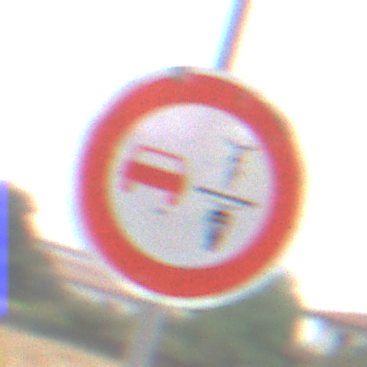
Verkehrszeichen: VerbotUeberholenEinspurigeFahrzeuge
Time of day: Midday
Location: Outdoor (Suburban)
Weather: Overcast
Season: NotSpecified
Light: Natural